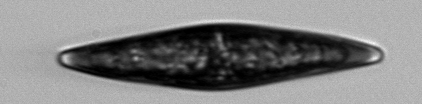
Label: Pleurosigma